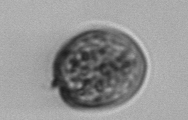
Label: Prorocentrum